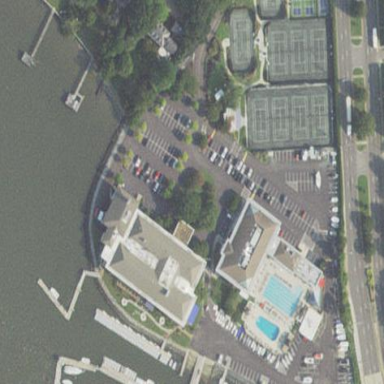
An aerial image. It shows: Commercial area with marina for leisure land use.